Field crop: maize
Growth stage: 1
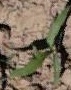
Species: maize